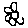
Label: flower